Field crop: tomato
Growth stage: 1
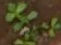
Species: portulaca